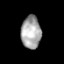
Tissue: prostate
Cell type: T cells
Senescence score: 0.3138
Nuclear area (px): 632
Mean DAPI intensity: 167.601